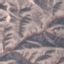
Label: HerbaceousVegetation